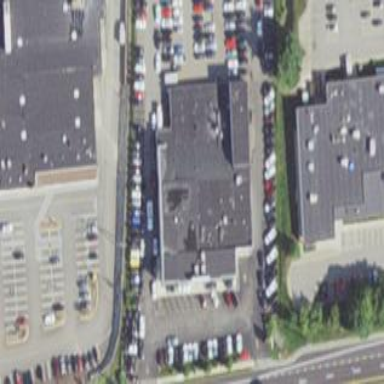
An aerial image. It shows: Retail building.